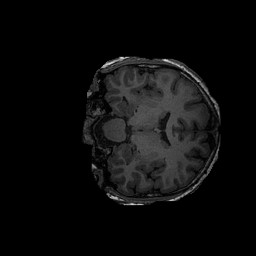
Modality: T1w
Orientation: coronal
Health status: ill
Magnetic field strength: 3 T